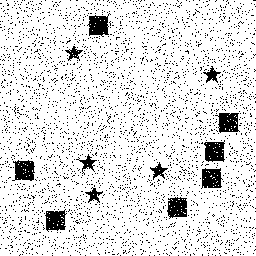
Squares: 7
Triangles: 0
Stars: 5
Total shapes: 12